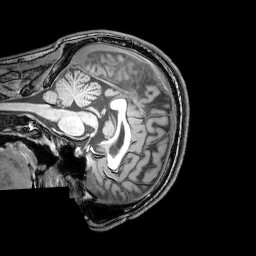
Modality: T1w
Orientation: sagittal
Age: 22
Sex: male
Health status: healthy
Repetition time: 0.081 s
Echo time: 0.037 s